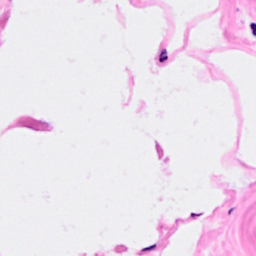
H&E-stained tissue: Breast